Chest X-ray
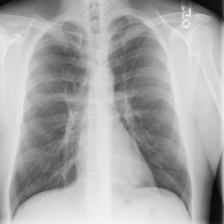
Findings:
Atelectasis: negative
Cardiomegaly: negative
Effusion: negative
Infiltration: negative
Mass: negative
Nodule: negative
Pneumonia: negative
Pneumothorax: negative
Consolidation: negative
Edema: negative
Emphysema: negative
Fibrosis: negative
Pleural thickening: negative
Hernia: negative